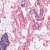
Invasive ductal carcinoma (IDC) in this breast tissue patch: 0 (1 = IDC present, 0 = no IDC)